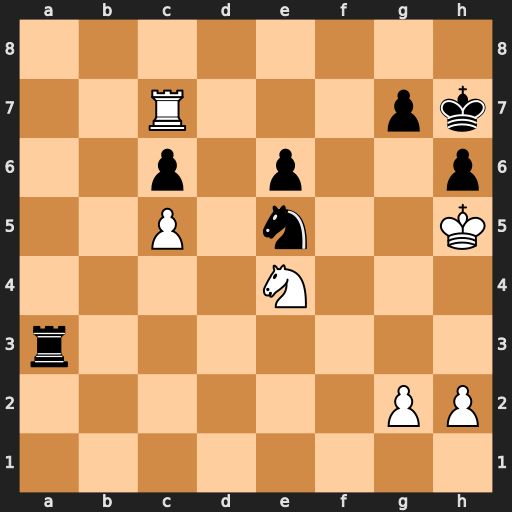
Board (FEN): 8/2R3pk/2p1p2p/2P1n2K/4N3/r7/6PP/8
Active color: w
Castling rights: -
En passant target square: -
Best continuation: Nf6+ Kh8 Rc8#